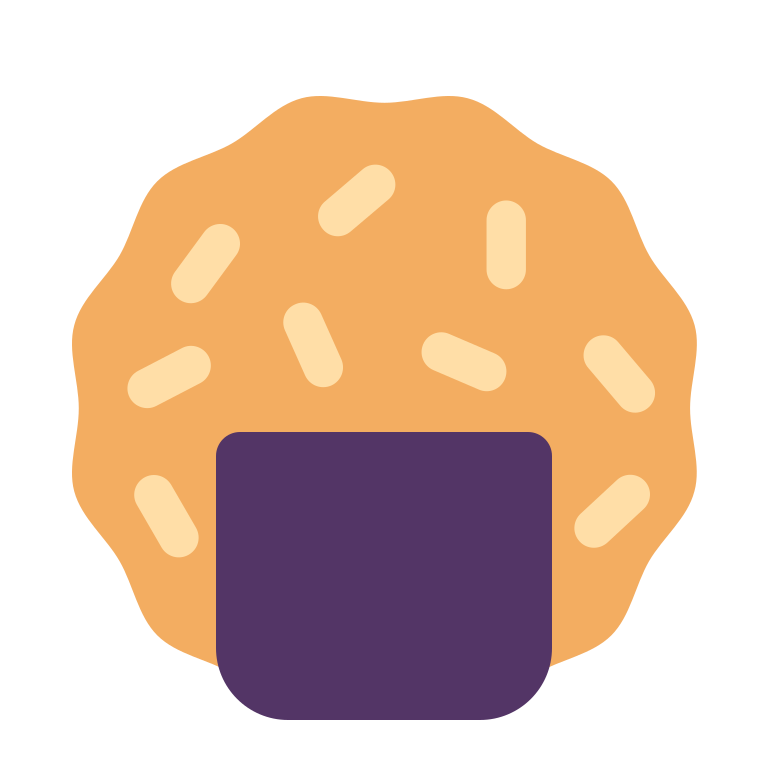
rice cracker flat